Question: I'm using kendo grids and they work fine for the CRUD operations. Now, I wanted to add filtering by adding the '.Filterable()' option to the grid's specification. Here's some code:
'''
<div id="datagrid">
@(Html.Kendo().Grid<SustIMS.Models.ConcessionModel>()
.Name("datagrid_Concessions")
.Columns(columns =>
{
columns.Bound(c => c.Code).Title("Code");
columns.Bound(c => c.Description).Title("Description");
columns.Bound(c => c.TrafficOpeningDate).Title("Traffic Opening Date");
columns.Bound(c => c.CreationDate).Title("Creation Date");
})
.HtmlAttributes(new { style = "height: 534px;" })
.Filterable() // here's the filterable option
.Selectable()
.Events(e => e.Change("onChange"))
.Pageable(pageable => pageable
.Refresh(true))
.DataSource(dataSource => dataSource
.Ajax()
.PageSize(15)
.Read(read => read.Action("GetConcessions", "MasterData"))
)
)
</div>
'''
The grid renders perfectly and now little filter icons show on the grid's column headers:

But when I click one, the popup opens for a half second and the error is thrown. I'm using Visual Studio 2010 and the debugger shows a popup with
'javascript runtime error: object doesn't support property or method 'addBack''.
Also, it opens the file 'kendo.all.min.js' with an highlight on a line of code where a method 'addBack' is.
I've tested on Chrome and Firefox and it works fine. The issue only exists when using Internet Explorer (version 11).
Any help?
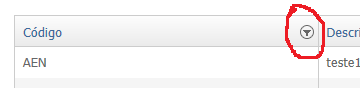
Answer: Make sure you have 'Jquery-1.8.1.min.js' or higher version of 'jquery' in your page.Because 'addBack' is added in '1.8'.
Try like this,
'''
@(Html.Kendo().Grid<SustIMS.Models.ConcessionModel>()
.Name("datagrid_Concessions")
.Columns(columns =>
{
columns.Bound(c => c.Code).Title("Code");
columns.Bound(c => c.Description).Title("Description");
columns.Bound(c => c.TrafficOpeningDate).Title("Traffic Opening Date");
columns.Bound(c => c.CreationDate).Title("Creation Date");
})
.HtmlAttributes(new { style = "height: 534px;" })
.Filterable() // here's the filterable option
.Selectable()
.Events(e => e.Change("onChange"))
.Pageable(pageable => pageable
.Refresh(true))
.DataSource(dataSource => dataSource
.Ajax()
.PageSize(15)
.Model(model => <--- Add this
{
model.Id(m => m.Id);
model.Field(m => m.Code);
model.Field(m => m.Description);
})
.Read(read => read.Action("GetConcessions", "MasterData"))
)
)
'''
See this DEMO : <URL>